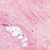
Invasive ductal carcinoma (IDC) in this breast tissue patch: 0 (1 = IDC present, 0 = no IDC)